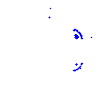
Particle: electron